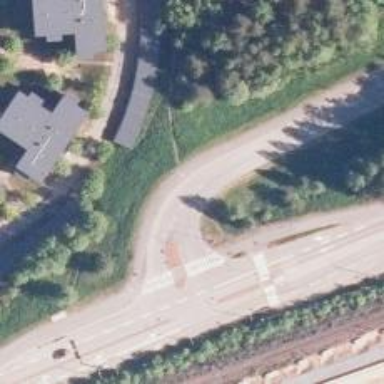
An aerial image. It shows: Tertiary_link road with asphalt surface.